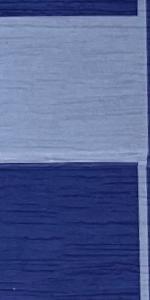
Label: Empty